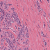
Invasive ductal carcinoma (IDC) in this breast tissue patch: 1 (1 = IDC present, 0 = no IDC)